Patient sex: F
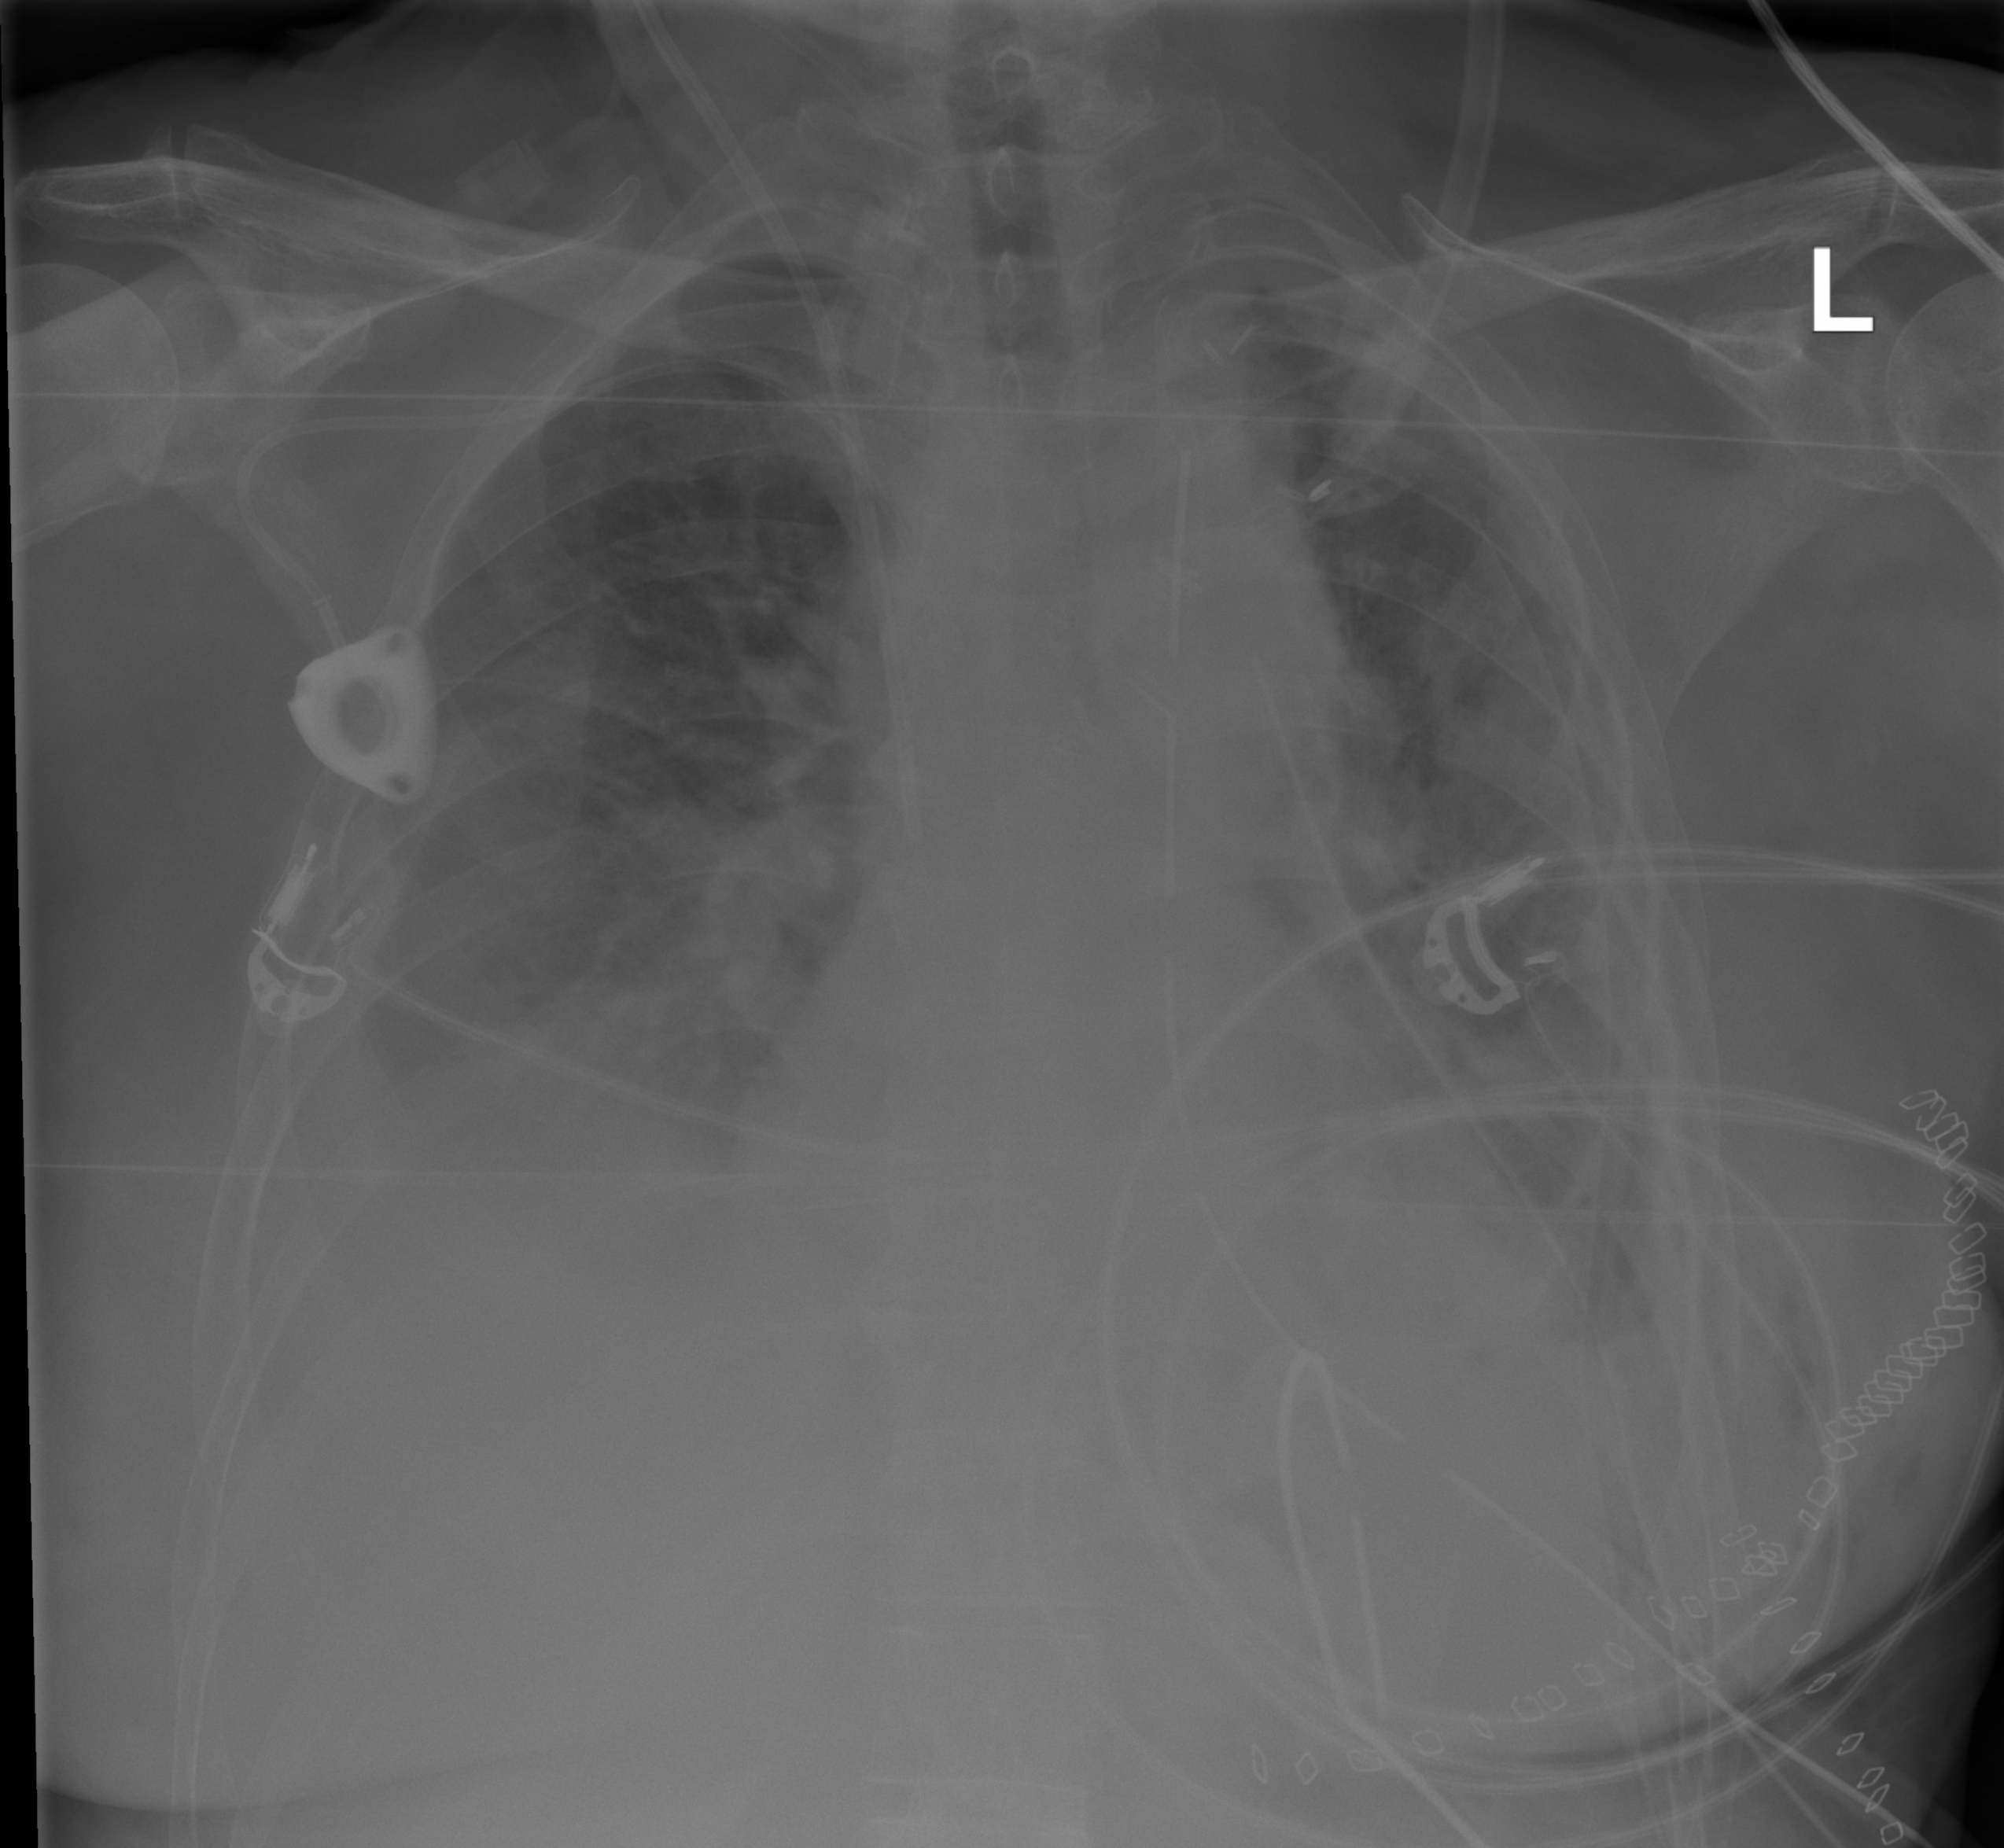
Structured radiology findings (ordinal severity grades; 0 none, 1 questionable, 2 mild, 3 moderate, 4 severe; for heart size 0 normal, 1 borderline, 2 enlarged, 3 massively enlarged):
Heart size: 0
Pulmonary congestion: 0
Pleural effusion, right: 2
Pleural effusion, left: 2
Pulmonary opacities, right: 2
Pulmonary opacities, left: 2
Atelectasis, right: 2
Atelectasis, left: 2